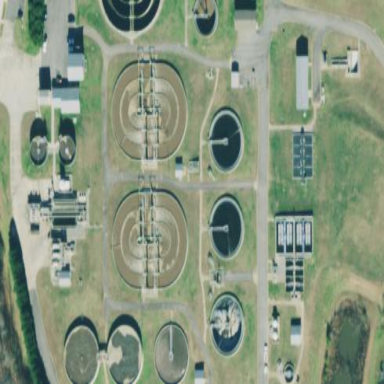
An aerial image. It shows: View of wastewater plant.